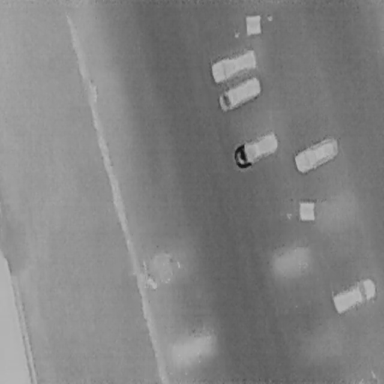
There are five Cars in the infrared image.